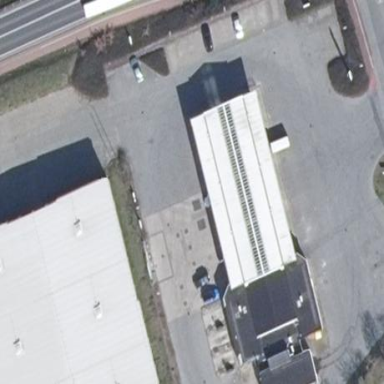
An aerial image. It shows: Commercial building serving as fuel station.